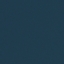
Land use / land cover: SeaLake